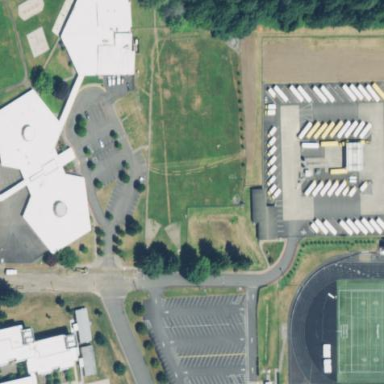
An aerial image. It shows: School.